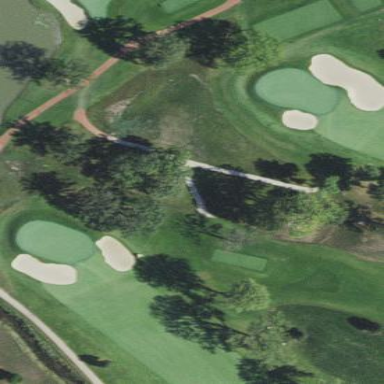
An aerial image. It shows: Rough area on grassy golf course.